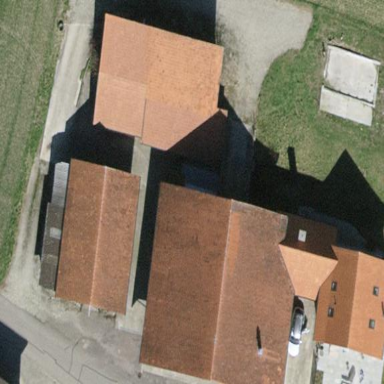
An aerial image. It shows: Shed building.